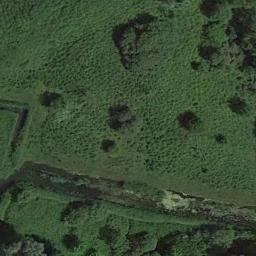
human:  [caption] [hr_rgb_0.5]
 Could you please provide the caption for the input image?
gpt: There are many trees on the meadow .

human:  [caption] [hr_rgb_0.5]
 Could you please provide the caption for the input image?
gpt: This meadow has dense grasses and some trees and a channel goes through the meadow .

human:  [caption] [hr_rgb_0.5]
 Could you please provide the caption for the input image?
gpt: There are two bare fields on the grass .

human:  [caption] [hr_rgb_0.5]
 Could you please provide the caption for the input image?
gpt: There are some trees on the meadow .

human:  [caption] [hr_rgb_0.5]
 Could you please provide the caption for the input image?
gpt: There are some green trees and bushes on the meadow .